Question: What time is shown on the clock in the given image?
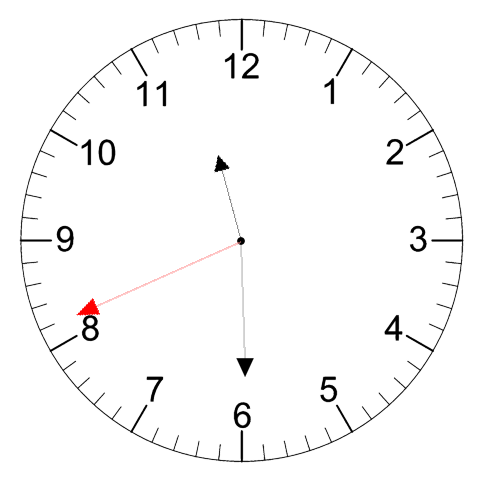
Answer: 11:29:41